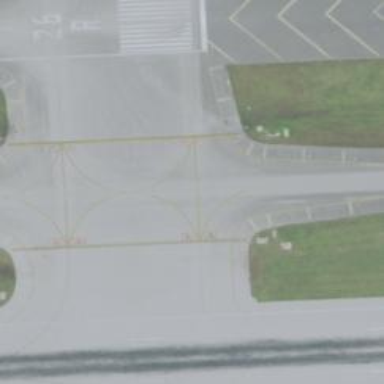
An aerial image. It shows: View of taxiway at the airport.